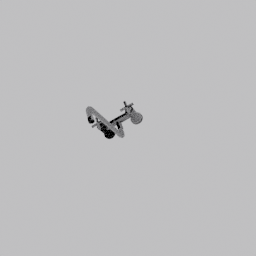
Label: appliances